Question: When I use 'input()' I am also using 'print' to print the info inside my input function like this:
'''
access = input(print("Type the key that you want: "))
'''
But when I run the function I get the input message to input the values but below it, I have 'None' like this:
> Type the key that you want:None
I will also let one image to you check it better.

I don't want this 'None' output, just the output message to the user input the data. What can I do to remove this 'None' output?
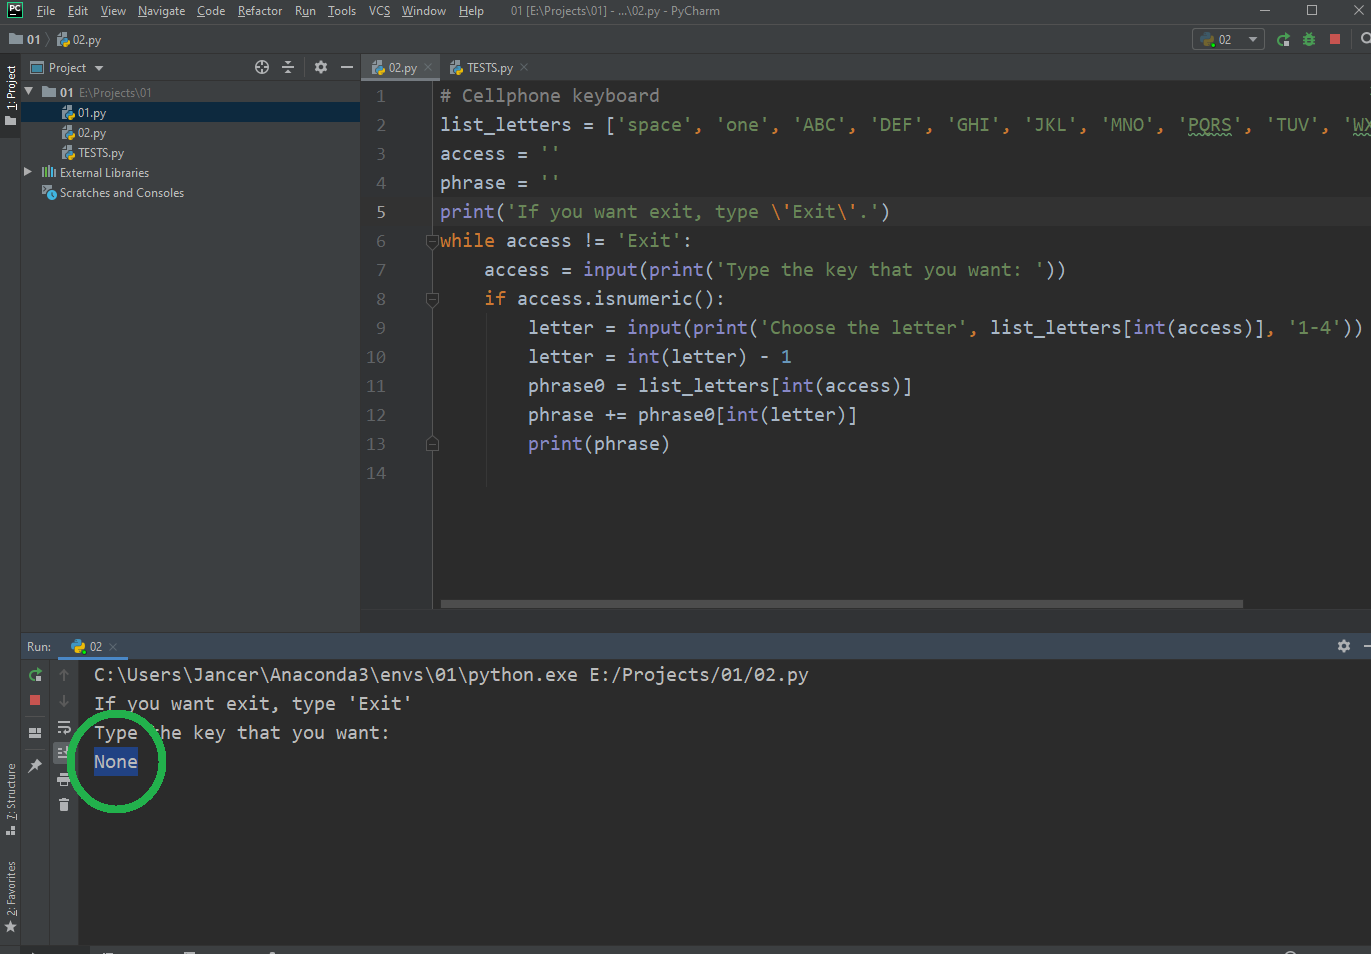
Answer: Likely, what you want is:
'access = input('Type the key you want')'
Even though the 'print()' function displays outputs to your terminal, it doesn't anything, hence why 'print(access)->None'